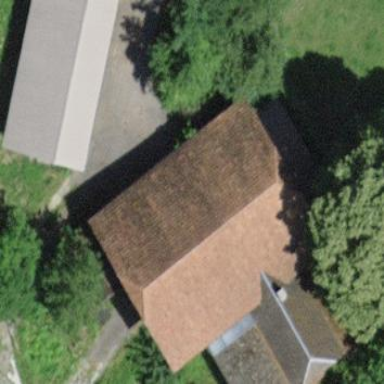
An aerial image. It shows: Farm building.